Question: How can I get equal spacing between lines of different sizes with CSS? Here is my base html:
'''
<div style="font-size: 200%">A</div>
<div style="font-size: 100%">B C</div>
<div style="font-size: 50%">D E F</div>
<div style="font-size: 25%">G H I</div>
'''
I want the same spacing between each line despite different font sizes (i.e. the red arrows below should be equal). I can't figure out how to do this with the CSS line-height property.

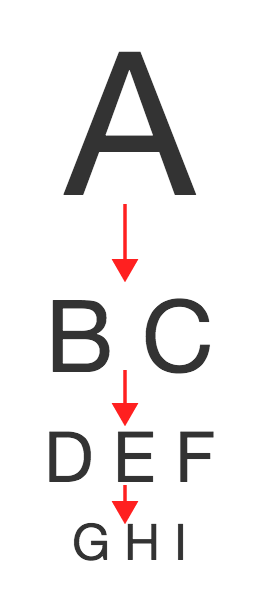
Answer: I think the other answers are almost there, but line-height is a little different. The way I think about it is that line-height is the amount of space from the of the letter. So if your line-height is 50px, there will be 25px space above the middle of the letter and 25px space below the middle of the letter. This makes the line 50px tall.
So to make the space between them even, I would use a margin-bottom and set the line-height to something that looks like it butts right up to the top and bottom of the letter (probably different depending on the font you use). In my example below, I set the line-height to .7 (you can see how it butts up to the letter's actual baseline and top height with the red border. Then I gave a margin value with rem units so that it is relative to the original page font size, not the div itself with a unique font size.
'''
body {
font-size: 24px;
}
div {
line-height: .7;
margin-bottom: 1rem;
border: 1px solid red;
}
'''
'''
<div style="font-size: 200%">A</div>
<div style="font-size: 100%">B C</div>
<div style="font-size: 50%">D E F</div>
<div style="font-size: 25%">G H I</div>
'''